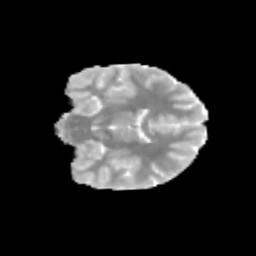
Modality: MD
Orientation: coronal
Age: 11
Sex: female
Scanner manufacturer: siemens
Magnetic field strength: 3 T
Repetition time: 3.8 s
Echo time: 0.07 s